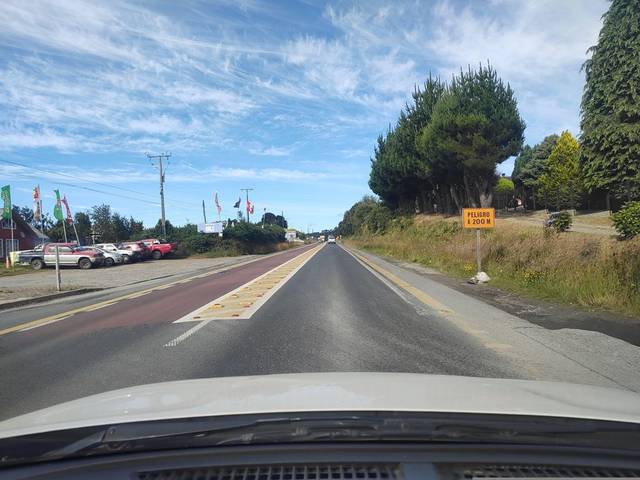
Region: Chile
Coordinates: -42.535, -73.822